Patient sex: M
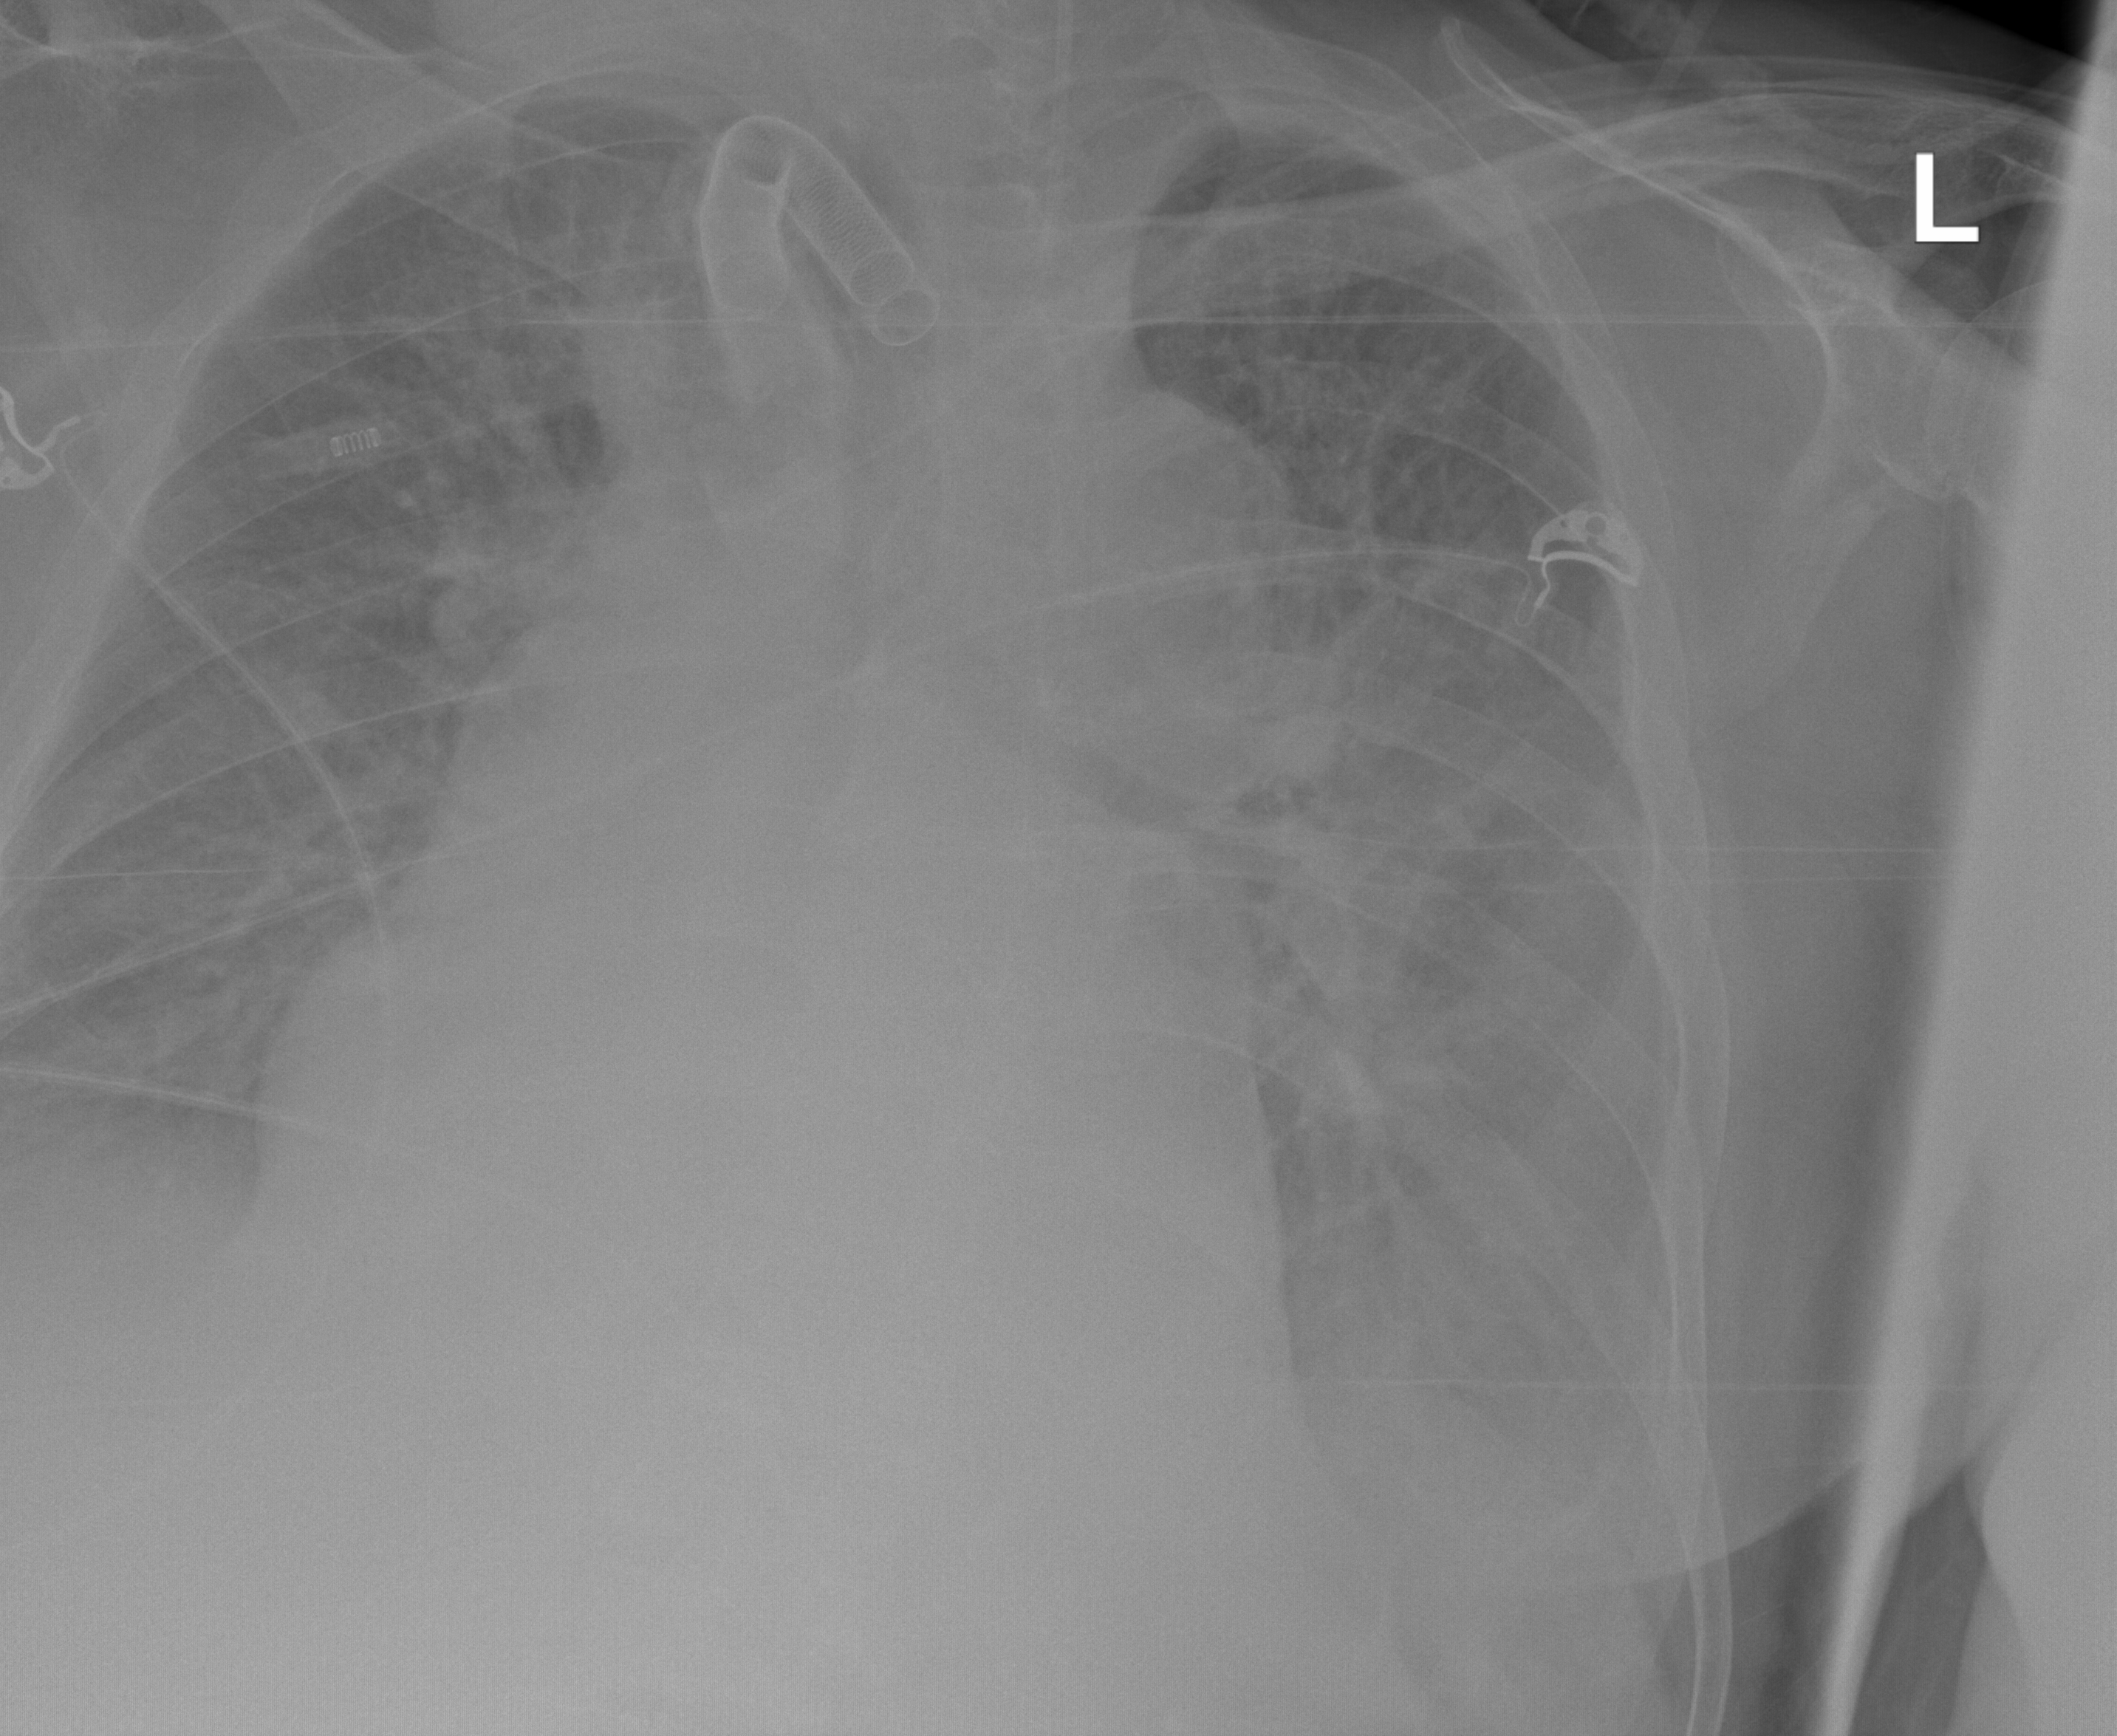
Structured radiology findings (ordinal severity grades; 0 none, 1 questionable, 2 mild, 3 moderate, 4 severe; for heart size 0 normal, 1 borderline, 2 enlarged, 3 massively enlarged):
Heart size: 2
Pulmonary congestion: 3
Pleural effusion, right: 2
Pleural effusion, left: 3
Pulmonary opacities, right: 2
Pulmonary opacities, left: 2
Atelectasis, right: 2
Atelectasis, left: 2